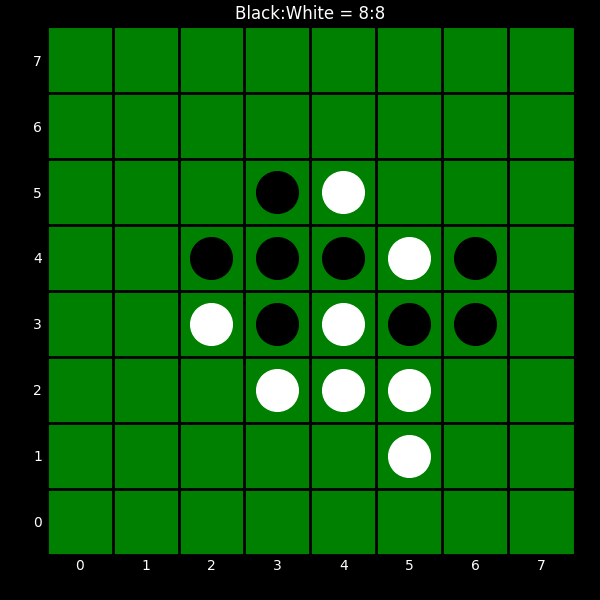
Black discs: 8
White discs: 8